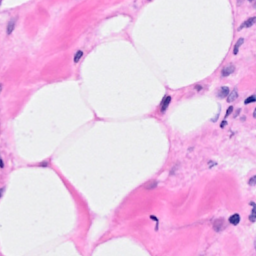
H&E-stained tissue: Breast